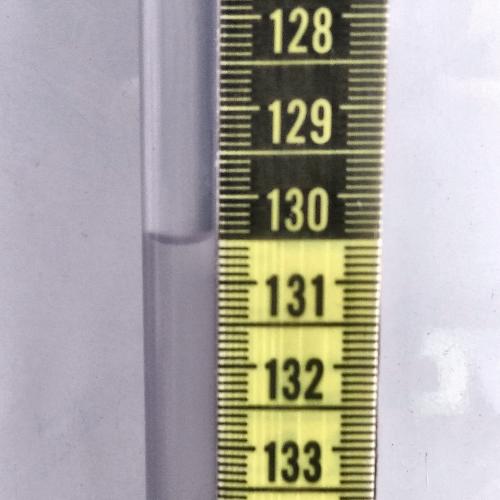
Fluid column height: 130.5 cm